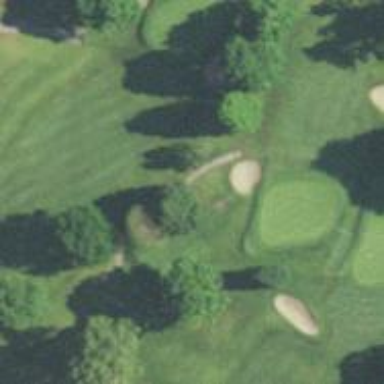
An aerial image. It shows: Pathway for golfing.